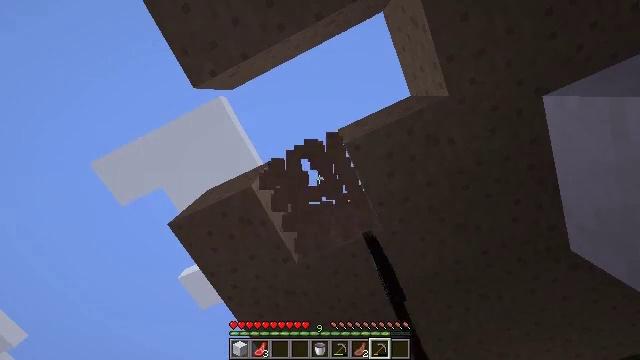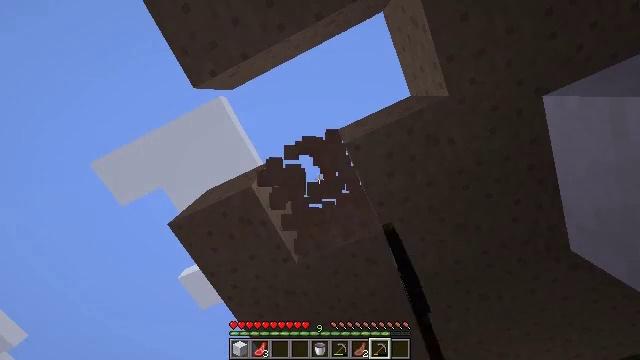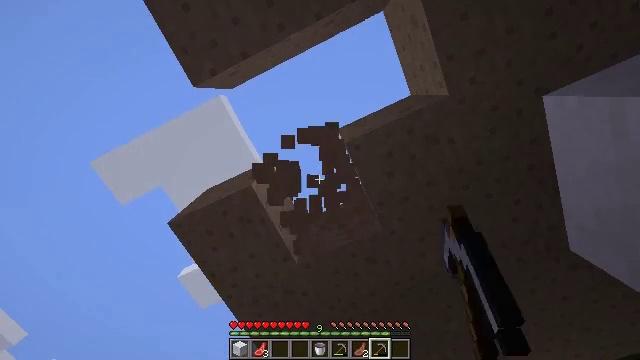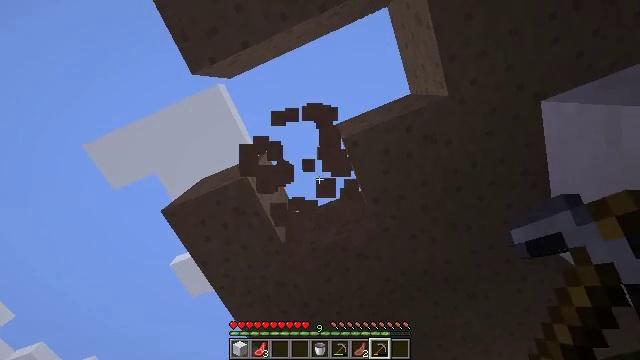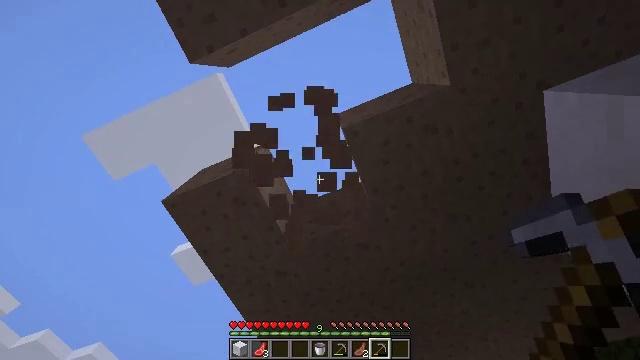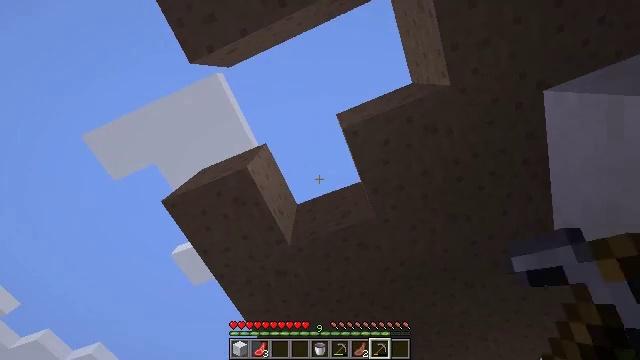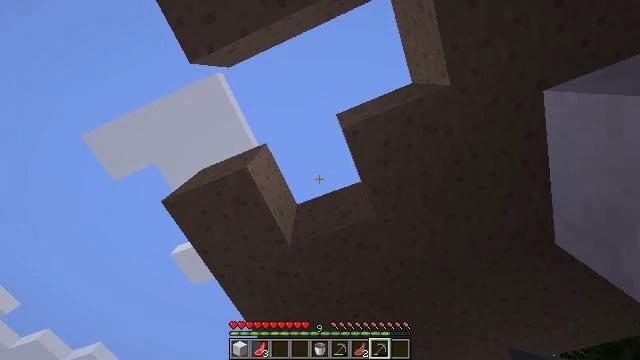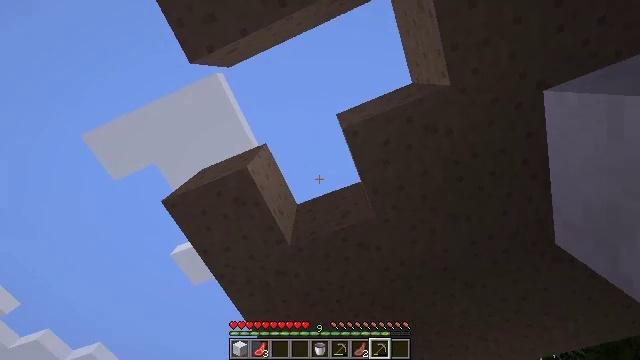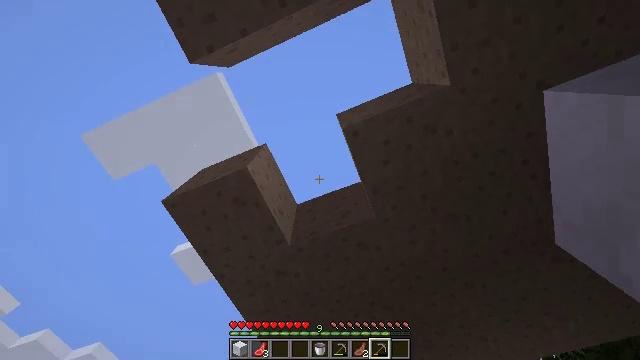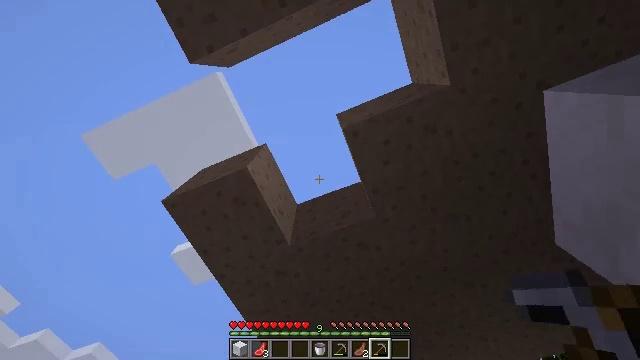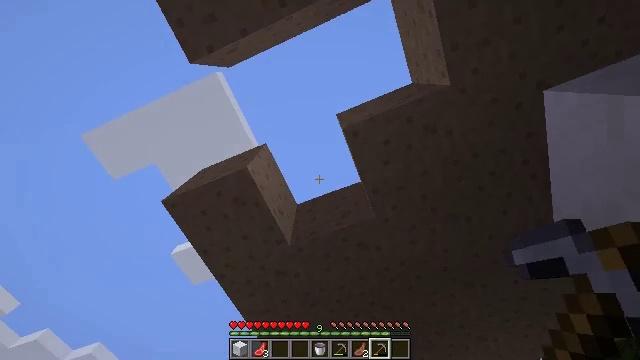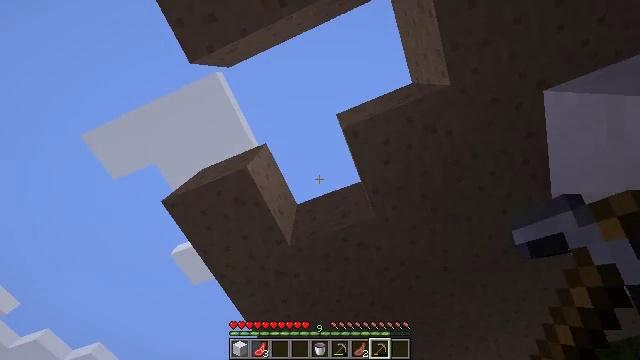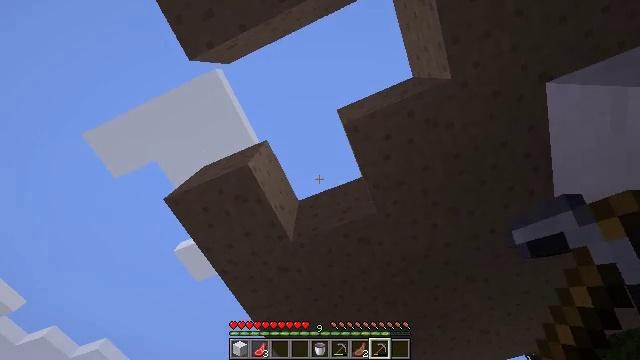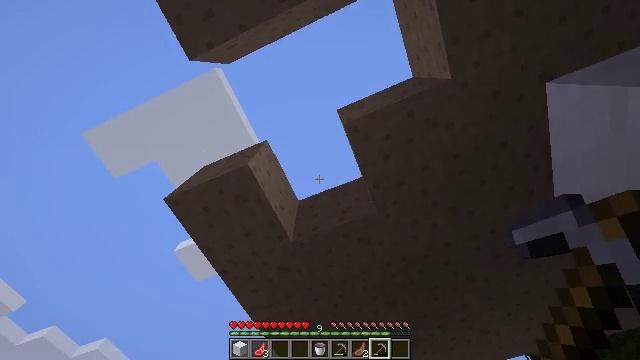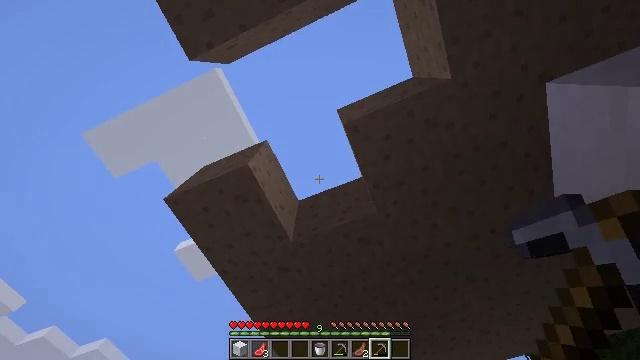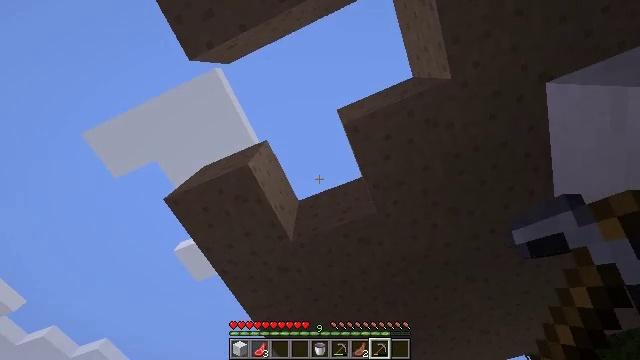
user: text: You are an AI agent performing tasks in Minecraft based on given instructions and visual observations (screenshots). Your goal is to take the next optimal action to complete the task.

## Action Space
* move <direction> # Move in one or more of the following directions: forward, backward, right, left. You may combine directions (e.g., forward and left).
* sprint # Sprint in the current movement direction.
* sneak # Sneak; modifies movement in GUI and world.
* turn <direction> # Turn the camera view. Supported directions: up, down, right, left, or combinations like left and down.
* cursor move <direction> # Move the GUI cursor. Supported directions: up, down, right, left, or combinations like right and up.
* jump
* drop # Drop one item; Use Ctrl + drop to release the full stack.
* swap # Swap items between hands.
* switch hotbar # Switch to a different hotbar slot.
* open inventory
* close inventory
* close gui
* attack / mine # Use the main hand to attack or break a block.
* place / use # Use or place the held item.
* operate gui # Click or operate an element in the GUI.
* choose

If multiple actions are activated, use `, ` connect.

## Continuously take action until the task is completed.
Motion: motion action
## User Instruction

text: Mine brown mushroom block in the forest.
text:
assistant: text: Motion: attack / mine
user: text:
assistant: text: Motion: attack / mine
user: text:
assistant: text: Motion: turn right and down
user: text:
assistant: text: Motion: turn down
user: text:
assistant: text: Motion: no_op
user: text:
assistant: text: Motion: no_op
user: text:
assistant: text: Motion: no_op
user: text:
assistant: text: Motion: no_op
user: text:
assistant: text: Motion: no_op
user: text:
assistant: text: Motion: no_op
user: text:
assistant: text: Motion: no_op
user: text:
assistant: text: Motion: no_op
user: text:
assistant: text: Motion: no_op
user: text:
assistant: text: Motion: no_op
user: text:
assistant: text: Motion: no_op
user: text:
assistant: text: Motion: no_op
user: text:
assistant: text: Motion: move forward and move left
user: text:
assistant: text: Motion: move forward and move left
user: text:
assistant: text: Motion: move forward and move left, turn right and down, attack / mine
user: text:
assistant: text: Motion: move forward and move left, turn right and down, attack / mine
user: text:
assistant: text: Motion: move left, turn right and down, attack / mine
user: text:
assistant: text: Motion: move left, turn right and down, attack / mine
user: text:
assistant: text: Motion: move back and move left, turn right and down, attack / mine
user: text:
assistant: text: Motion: move back and move left, attack / mine
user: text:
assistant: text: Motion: move back and move left, attack / mine
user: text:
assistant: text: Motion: move back and move left, attack / mine
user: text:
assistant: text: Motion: move back and move left, turn right and down, attack / mine
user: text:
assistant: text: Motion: move back and move left, turn right and down, attack / mine
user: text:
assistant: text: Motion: move back and move left, turn right and down, attack / mine
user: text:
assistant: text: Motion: move back and move left, turn right, attack / mine